Question: There is a bundle included in the project created by pod lib create:

I'm curious what is its purpose and cannot find any document mentioning it yet. Any insight is appreciated.
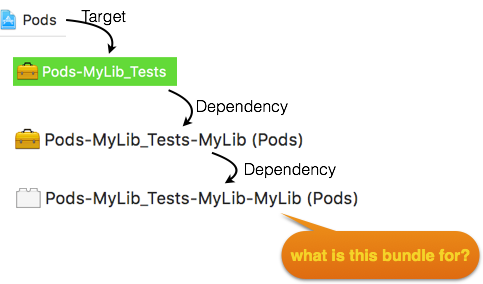
Answer: This could be to do with assigning a framework per target, we removed this in 0.38, so you should end up seeing something more like this:
Where the 'Pods-Aerodramus_Example' and 'Pods-Aerodramus_Tests' only represent a collection of Pods within that target.